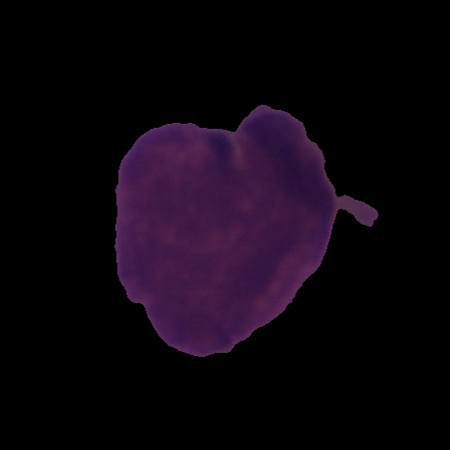
Label: cancer